Question:
In the image above, i have shown table structure i use to store result of student. However I need to select data in such a manner such that depending on particular FEID(examination ID),
I get marks obtained and subID of single student in single row. Something like below:
'''
FEID SubID1 MarksObtained SubID2 MarksObtained SubID3 MarksObtained StdID
2 1 0 2 0 3 0 50
2 1 45 2 45 3 45 51
'''
Result Column wont affect outcome as for a particular stdID and FEID it remains same for no matter how many SubID are there.
Basically I am storing each subject marks in single row and subjects are can be any number( more than 3 as in this case) , which is not known before hand. But for each I create one row to enter its marks
I tried sytax below .
'''
DECLARE @cols nvarchar(MAX);
--get the list of subids from the table
SELECT @cols = SubjectName from tbSubjects where SubID IN(select distinct SubID from tbFinalMarks);
Declare @sql nvarchar(MAX) = 'SELECT StdId, FEID, ' + @cols + 'FROM
(
SELECT * FROM tbFinalMarks
)t
PIVOT
(
MAX(MarksObtained) FOR SubId IN (' + @cols + ')
)p';
'''
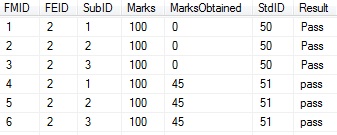
Answer: Something like this will do it. It will also dynamically add new columns for new sub ids without you needing to worry about it.
'''
DECLARE @cols nvarchar(MAX);
--get the list of subids from the table
SELECT @cols = COALESCE(@cols + ',', '') + '[' + CAST(SubId AS nvarchar) + ']' FROM (SELECT DISTINCT SubId FROM table);
Declare @sql nvarchar(MAX) = 'SELECT StdId, FEID, ' + @cols + 'FROM
(
SELECT * FROM table
)t
PIVOT
(
MAX(MarksObtained) FOR SubId IN (' + @cols + ')
)p';
EXECUTE sp_executesql @sql;
'''